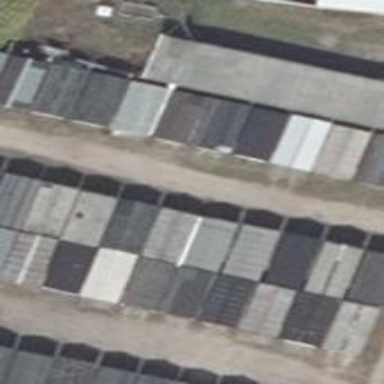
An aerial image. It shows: Group of garages.